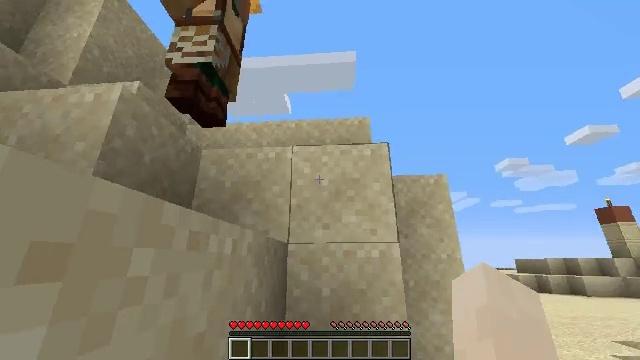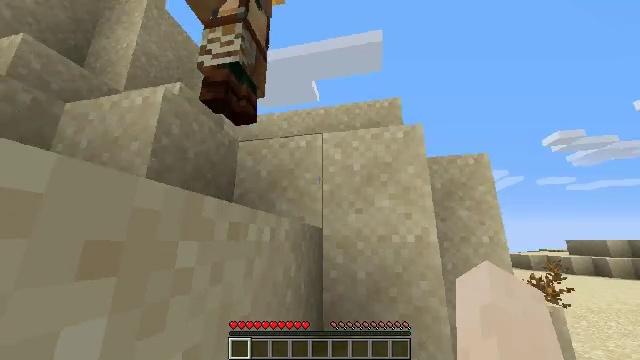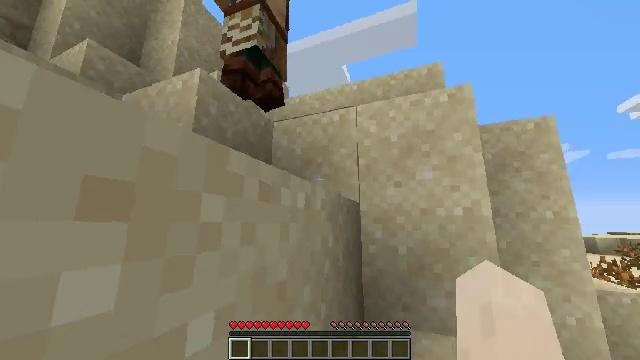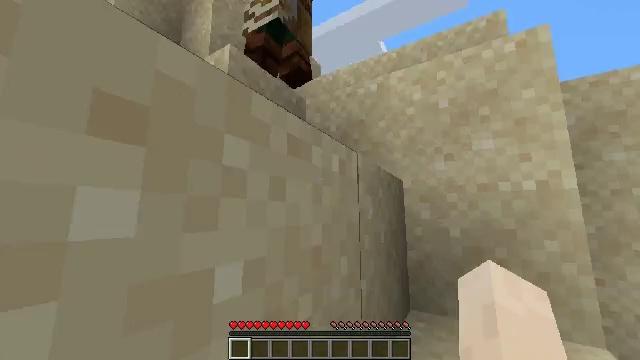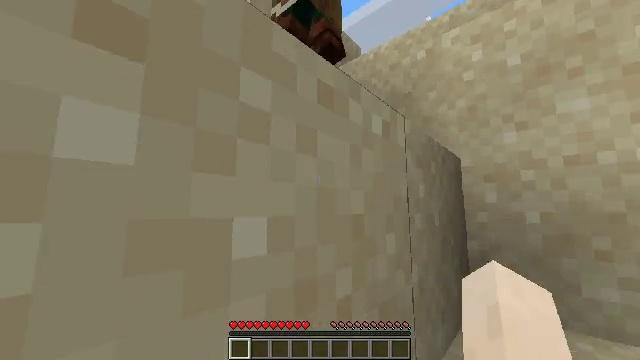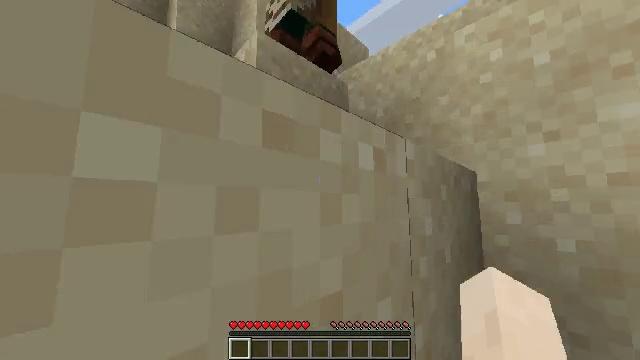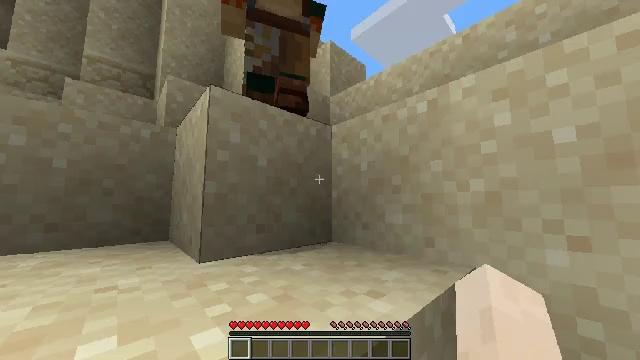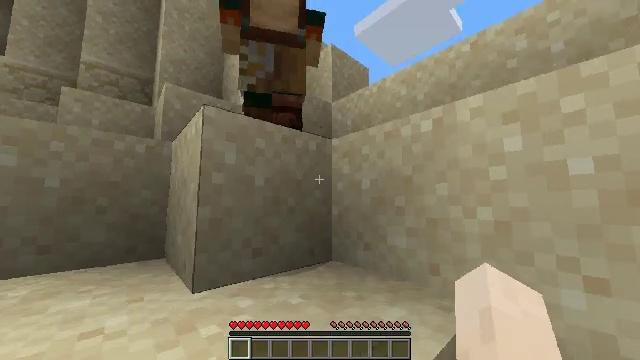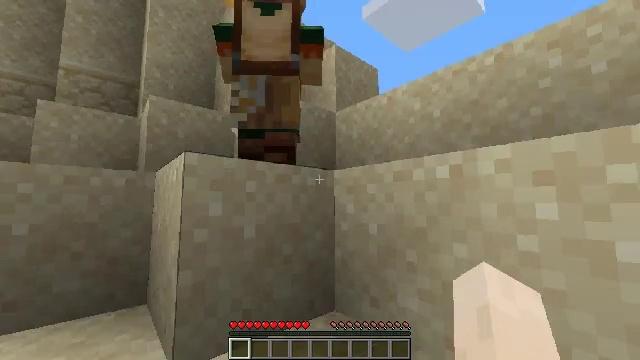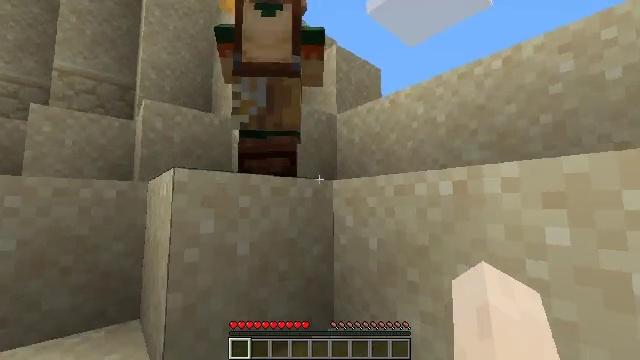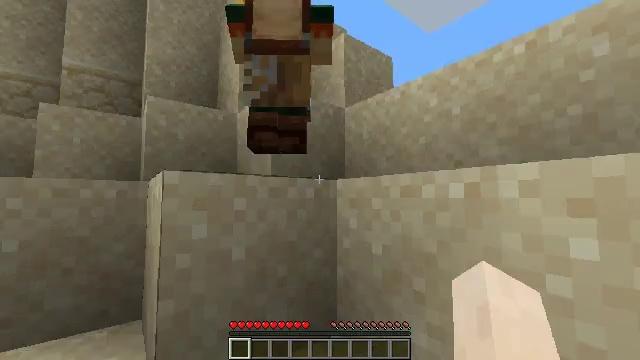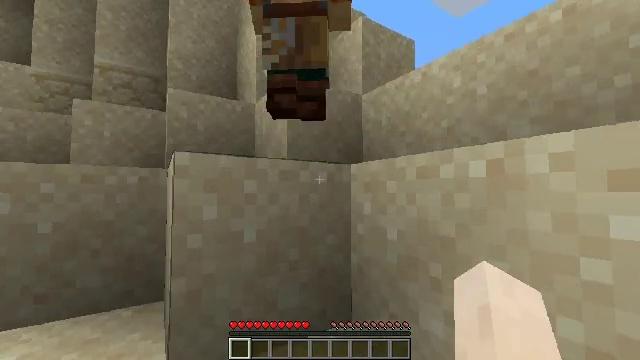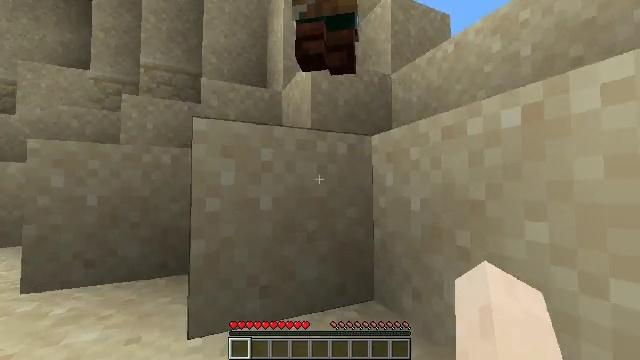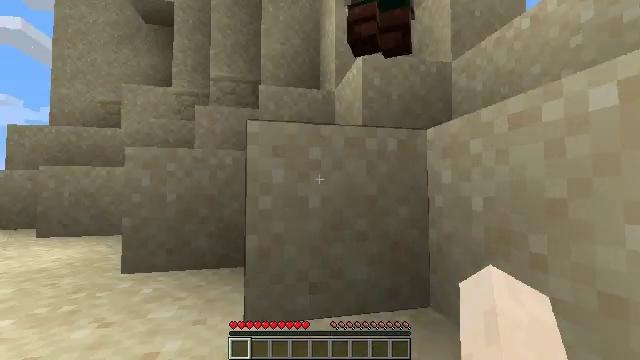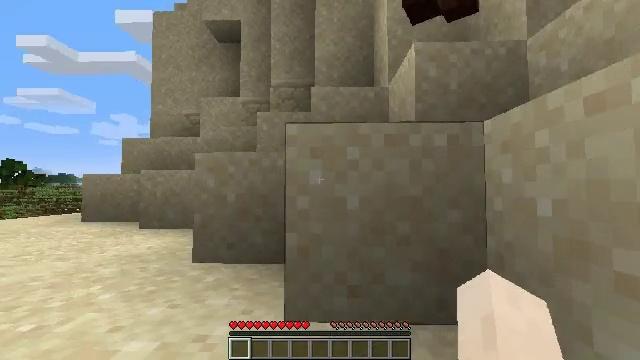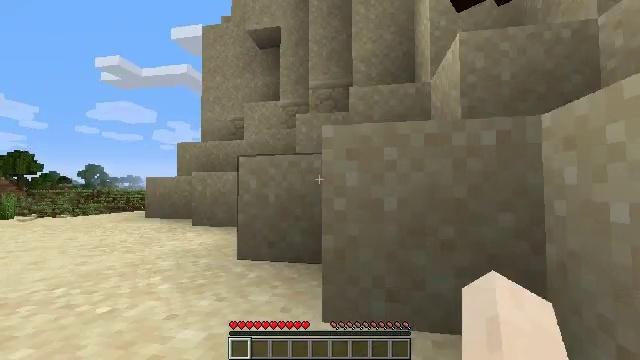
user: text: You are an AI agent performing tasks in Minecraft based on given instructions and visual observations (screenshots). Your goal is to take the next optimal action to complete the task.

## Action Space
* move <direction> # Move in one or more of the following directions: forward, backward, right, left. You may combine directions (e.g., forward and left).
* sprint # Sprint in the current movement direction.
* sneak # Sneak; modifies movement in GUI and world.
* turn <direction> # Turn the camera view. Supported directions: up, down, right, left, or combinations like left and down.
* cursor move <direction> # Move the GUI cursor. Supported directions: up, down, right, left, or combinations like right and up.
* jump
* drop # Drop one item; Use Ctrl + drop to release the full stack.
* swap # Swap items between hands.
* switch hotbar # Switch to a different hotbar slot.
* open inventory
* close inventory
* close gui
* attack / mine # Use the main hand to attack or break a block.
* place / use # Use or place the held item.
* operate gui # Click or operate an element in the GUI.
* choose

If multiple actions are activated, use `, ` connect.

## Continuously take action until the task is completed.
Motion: motion action
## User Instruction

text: Mine a chest to move it.
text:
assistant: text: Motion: move forward, sprint, turn left and down
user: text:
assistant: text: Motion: move forward, sprint, turn left and down
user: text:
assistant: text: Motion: move forward, sprint, turn left and down
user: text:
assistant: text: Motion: move forward, sprint, turn left and down, jump
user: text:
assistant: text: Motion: move forward and move right, sprint, turn left, jump
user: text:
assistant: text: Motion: move forward and move right, sprint, turn left, jump
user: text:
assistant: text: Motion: move forward and move right, sprint, jump
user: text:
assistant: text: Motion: move forward and move right, sprint, turn left, jump
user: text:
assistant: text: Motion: move forward and move right, sprint, jump
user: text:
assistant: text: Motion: move forward and move right, sprint, turn left and down
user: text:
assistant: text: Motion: move forward and move right, sprint, turn left and down
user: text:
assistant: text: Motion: move forward and move right, sprint, turn left
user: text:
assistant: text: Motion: move forward, sprint, turn left
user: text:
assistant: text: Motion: move forward, sprint, turn left
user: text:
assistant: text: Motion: move forward, sprint, turn left, jump
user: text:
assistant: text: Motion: move forward, sprint, turn left, jump
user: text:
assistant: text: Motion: move forward, sprint, jump
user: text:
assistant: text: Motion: move forward, sprint, jump
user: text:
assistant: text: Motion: move forward, sprint
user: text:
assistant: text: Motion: move forward, sprint, turn up
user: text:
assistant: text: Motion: move forward, sprint, turn right and up
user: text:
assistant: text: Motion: move forward, sprint, turn right and up
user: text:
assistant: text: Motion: move forward, sprint, turn right and up, jump
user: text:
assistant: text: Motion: move forward and move right, sprint, turn right and up, jump
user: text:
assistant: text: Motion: move forward and move right, sprint, turn right, jump
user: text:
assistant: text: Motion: move forward and move right, sprint, turn right and down, jump
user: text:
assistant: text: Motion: move forward and move right, sprint, turn right and down, jump
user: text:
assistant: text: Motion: move forward and move right, sprint, turn right and down, jump
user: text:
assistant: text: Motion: move forward and move right, sprint, turn right and down, jump
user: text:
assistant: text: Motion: move forward and move right, sprint, turn right and down